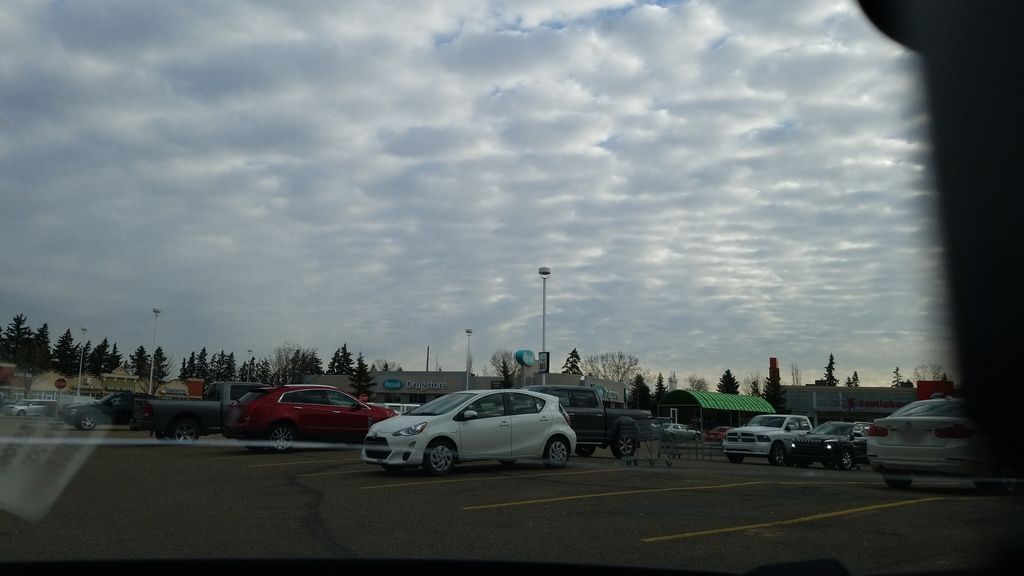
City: edmonton